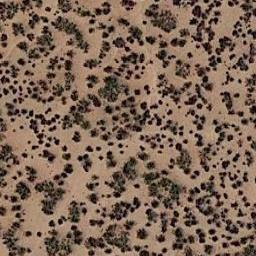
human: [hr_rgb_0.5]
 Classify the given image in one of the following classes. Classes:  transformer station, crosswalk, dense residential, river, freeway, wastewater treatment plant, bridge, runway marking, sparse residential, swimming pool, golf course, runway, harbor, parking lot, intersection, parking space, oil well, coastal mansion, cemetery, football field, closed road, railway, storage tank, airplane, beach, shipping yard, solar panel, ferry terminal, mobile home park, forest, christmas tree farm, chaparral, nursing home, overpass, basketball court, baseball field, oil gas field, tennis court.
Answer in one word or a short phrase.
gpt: chaparral